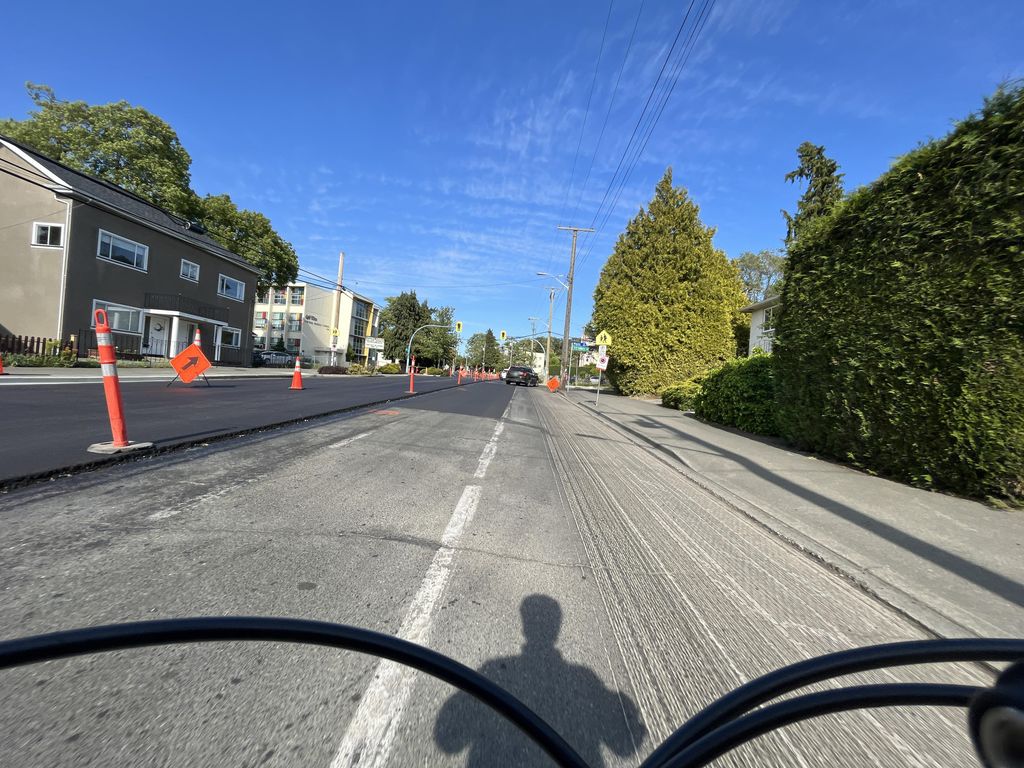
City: victoria